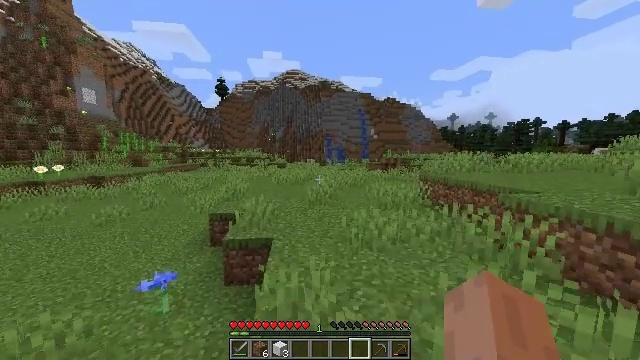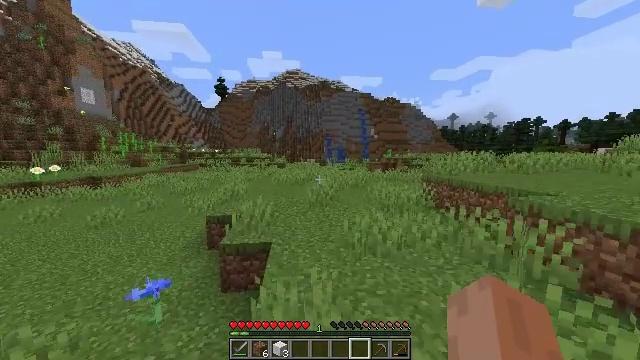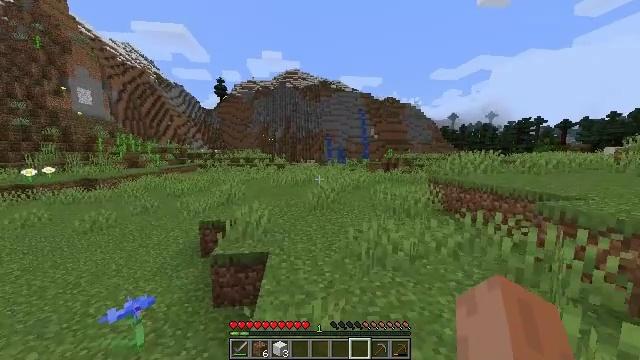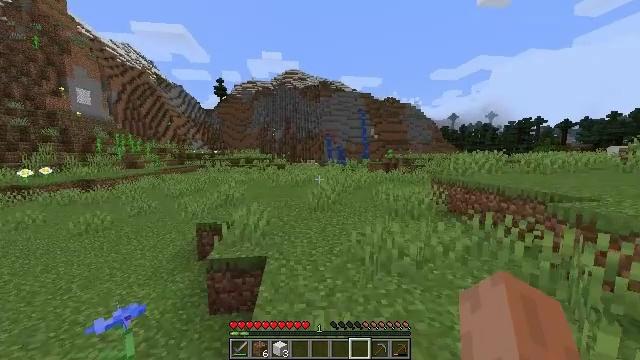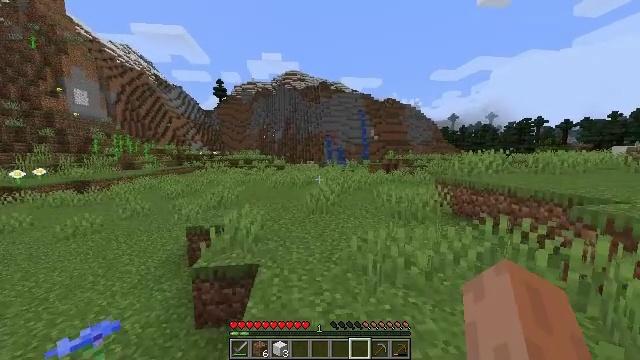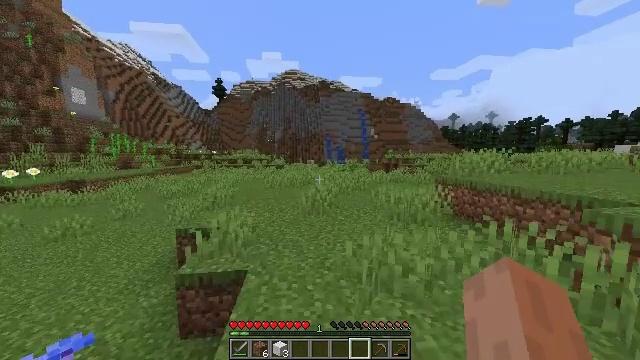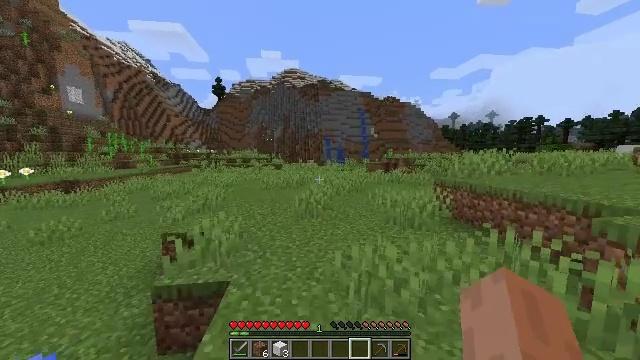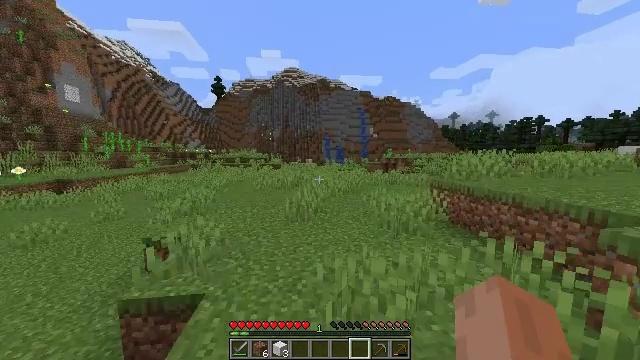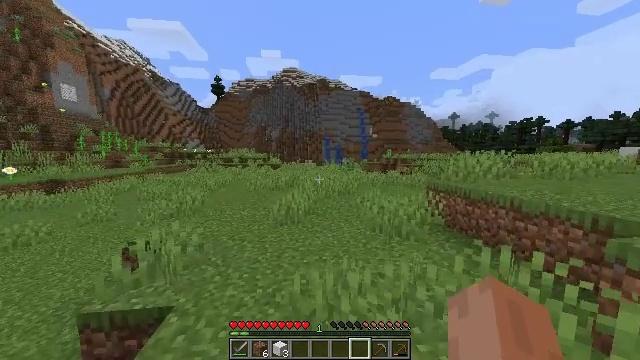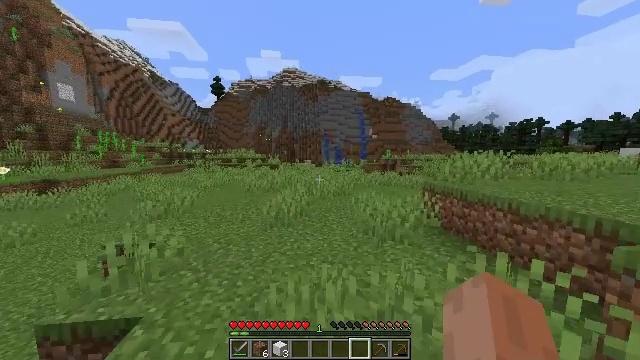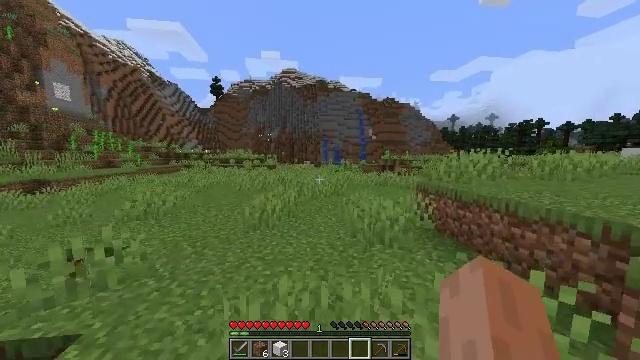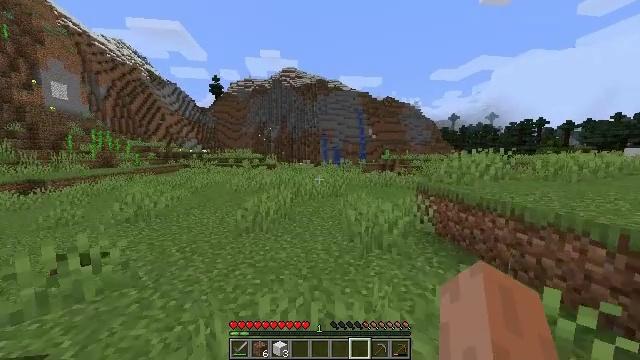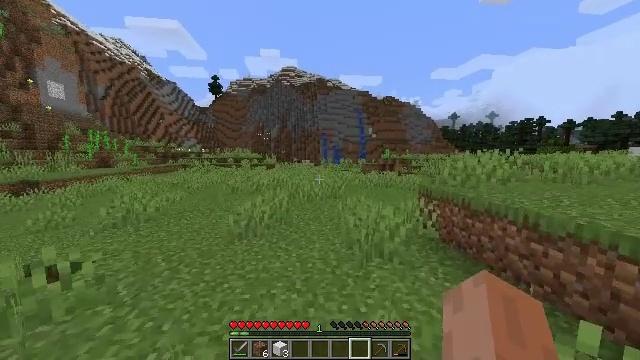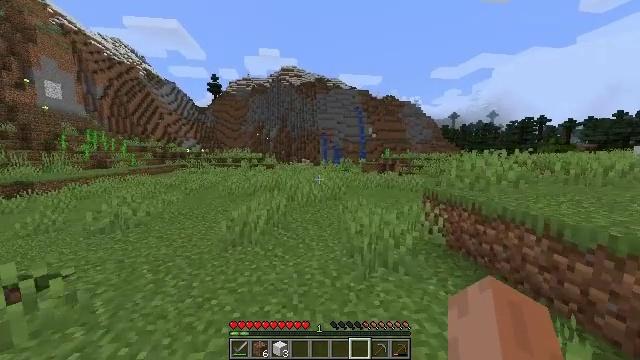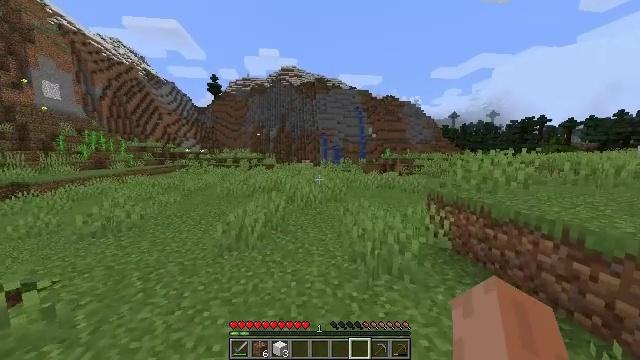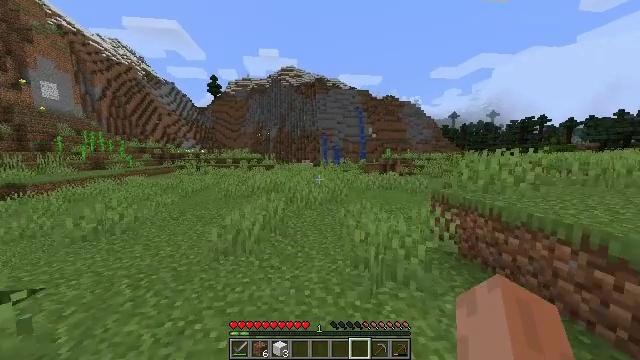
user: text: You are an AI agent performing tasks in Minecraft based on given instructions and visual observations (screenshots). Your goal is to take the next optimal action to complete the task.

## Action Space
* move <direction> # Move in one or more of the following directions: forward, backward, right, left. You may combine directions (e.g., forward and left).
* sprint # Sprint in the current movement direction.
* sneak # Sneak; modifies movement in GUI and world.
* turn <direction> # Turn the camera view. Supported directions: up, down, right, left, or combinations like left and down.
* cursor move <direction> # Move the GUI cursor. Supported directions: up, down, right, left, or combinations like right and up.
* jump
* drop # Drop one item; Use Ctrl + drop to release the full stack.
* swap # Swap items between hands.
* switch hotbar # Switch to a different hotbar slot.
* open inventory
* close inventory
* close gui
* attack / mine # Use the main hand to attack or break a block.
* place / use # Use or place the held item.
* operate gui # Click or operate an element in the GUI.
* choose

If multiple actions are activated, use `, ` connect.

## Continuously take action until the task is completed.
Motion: motion action
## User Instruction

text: Craft the cooked mutton.
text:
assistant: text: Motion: move forward
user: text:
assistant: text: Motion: move forward
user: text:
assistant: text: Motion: move forward
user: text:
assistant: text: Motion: move forward and move right
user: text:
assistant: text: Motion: move forward and move right
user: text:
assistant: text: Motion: move forward and move right
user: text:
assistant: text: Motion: move forward and move right
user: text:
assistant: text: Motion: move forward and move right
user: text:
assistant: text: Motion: move forward and move right
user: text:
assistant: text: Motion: move forward and move right
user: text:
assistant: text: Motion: move forward
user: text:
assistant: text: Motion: move forward
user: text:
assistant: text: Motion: move forward
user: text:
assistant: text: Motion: move forward
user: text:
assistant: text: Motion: move forward
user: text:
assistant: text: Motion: move forward
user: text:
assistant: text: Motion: move forward
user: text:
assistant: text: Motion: move forward
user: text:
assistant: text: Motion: move forward
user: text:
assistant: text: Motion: move forward
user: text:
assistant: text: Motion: move forward
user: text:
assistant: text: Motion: move forward
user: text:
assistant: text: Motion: move forward
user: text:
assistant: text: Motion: move forward
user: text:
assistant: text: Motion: move forward
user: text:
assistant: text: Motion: move forward
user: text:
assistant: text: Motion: move forward
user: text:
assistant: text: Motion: move forward
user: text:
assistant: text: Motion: move forward
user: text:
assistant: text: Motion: move forward